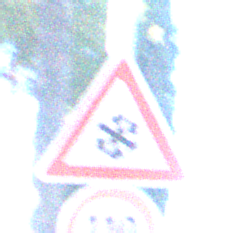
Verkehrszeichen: SchneeOderEisglaette
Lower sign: Geschwindigkeit110
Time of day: MorningAfternoon
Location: Outdoor (Suburban)
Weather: Clear
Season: NotSpecified
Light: Natural